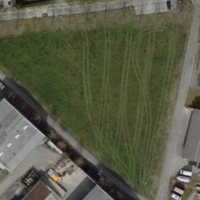
EUNIS habitat code: 25
Species observed at this site:
Ciconia ciconia